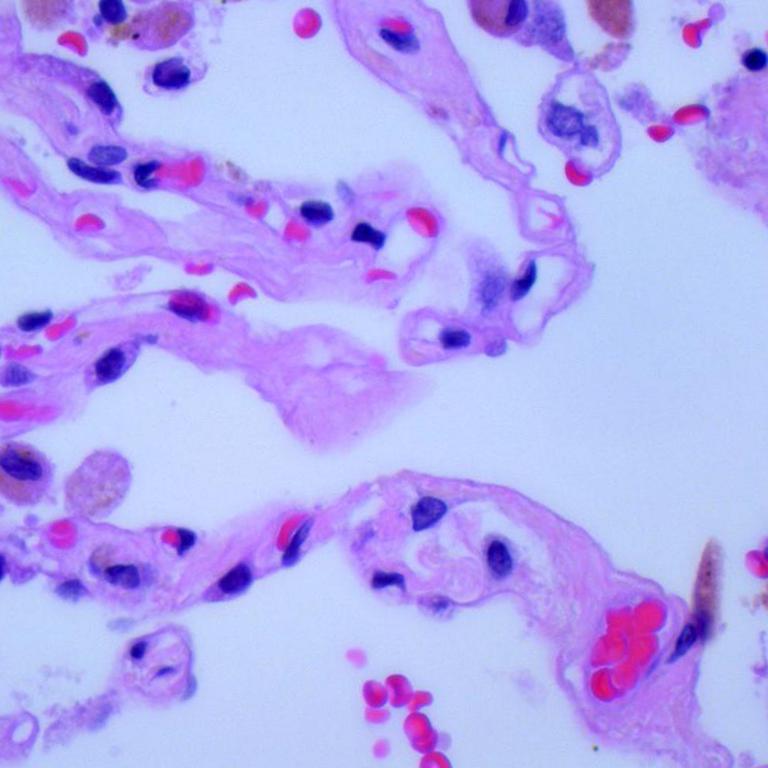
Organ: lung
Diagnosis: benign